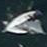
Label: Civil_yacht